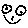
Label: smiley face